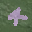
Label: 4